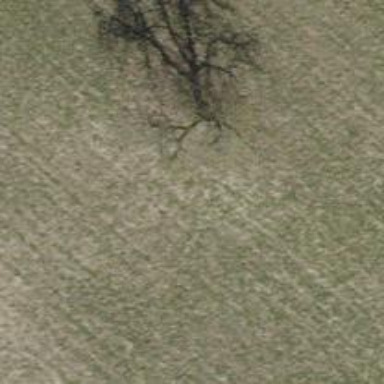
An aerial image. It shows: Single tag "natural: tree."